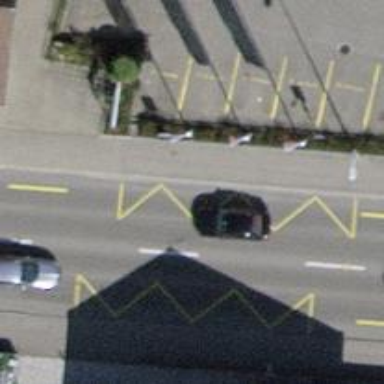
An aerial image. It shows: Public transport stop position.